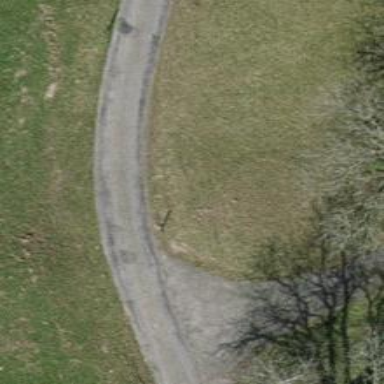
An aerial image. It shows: Unclassified road.